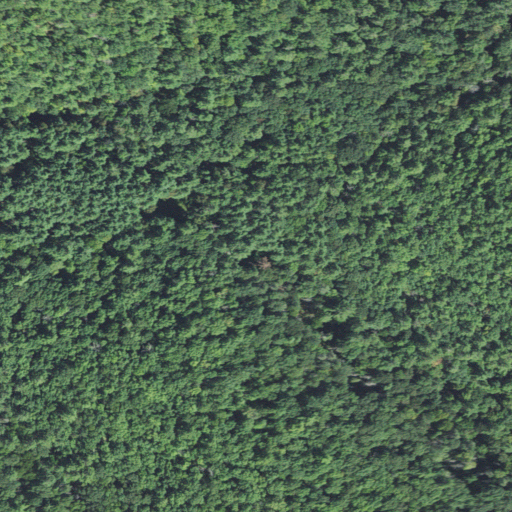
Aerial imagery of valley in West Virginia named McLaughlin Hollow containing mixed forest, evergreen forest, and deciduous forest